Aerial crown-view tile of a tropical tree (Barro Colorado Island, Panama), acquired 20250317:
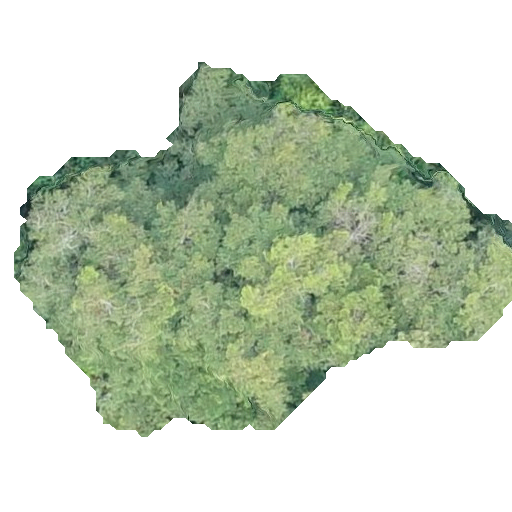
Species: Terminalia amazonia
GBIF accepted scientific name: Terminalia amazonica
Crown area: 179.109 m²